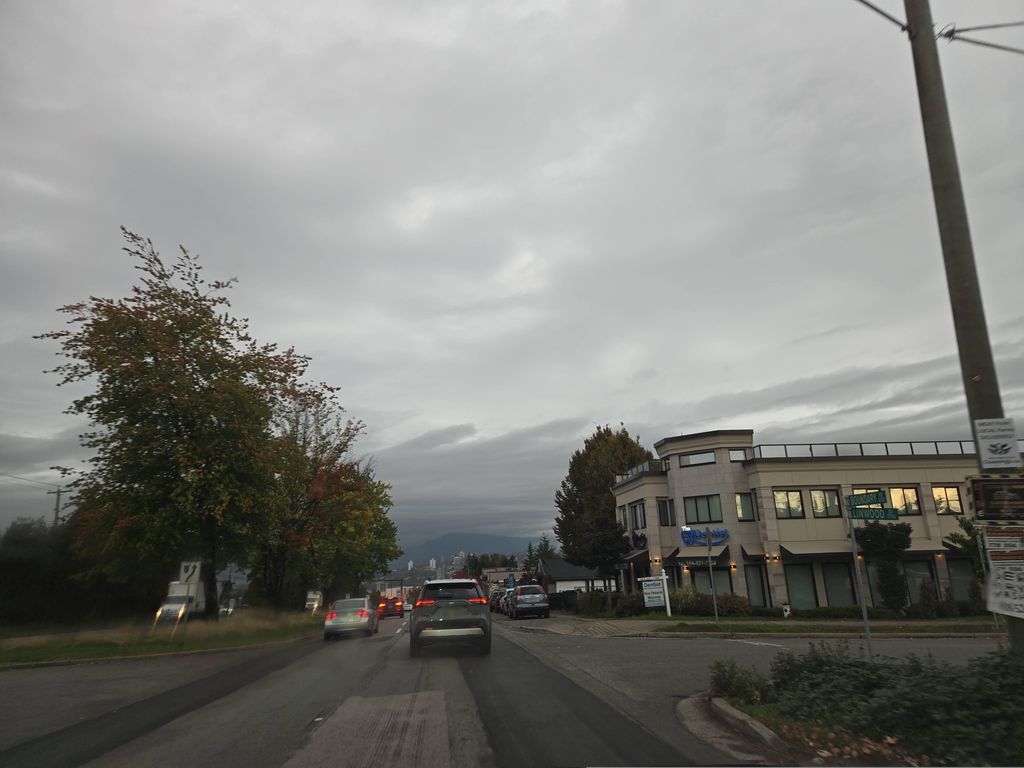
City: vancouver